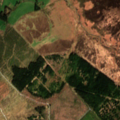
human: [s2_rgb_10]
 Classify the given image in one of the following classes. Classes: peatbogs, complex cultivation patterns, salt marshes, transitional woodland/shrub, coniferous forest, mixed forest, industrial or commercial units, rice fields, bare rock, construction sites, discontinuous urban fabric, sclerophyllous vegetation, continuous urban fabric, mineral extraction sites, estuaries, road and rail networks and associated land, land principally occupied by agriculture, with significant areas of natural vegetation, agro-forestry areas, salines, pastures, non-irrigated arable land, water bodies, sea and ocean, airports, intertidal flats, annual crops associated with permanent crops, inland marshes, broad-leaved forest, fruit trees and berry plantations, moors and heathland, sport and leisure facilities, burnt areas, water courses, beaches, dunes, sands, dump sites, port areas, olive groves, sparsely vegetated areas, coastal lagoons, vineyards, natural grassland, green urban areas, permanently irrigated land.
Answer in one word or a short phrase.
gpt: coniferous forest, moors and heathland, transitional woodland/shrub, peatbogs